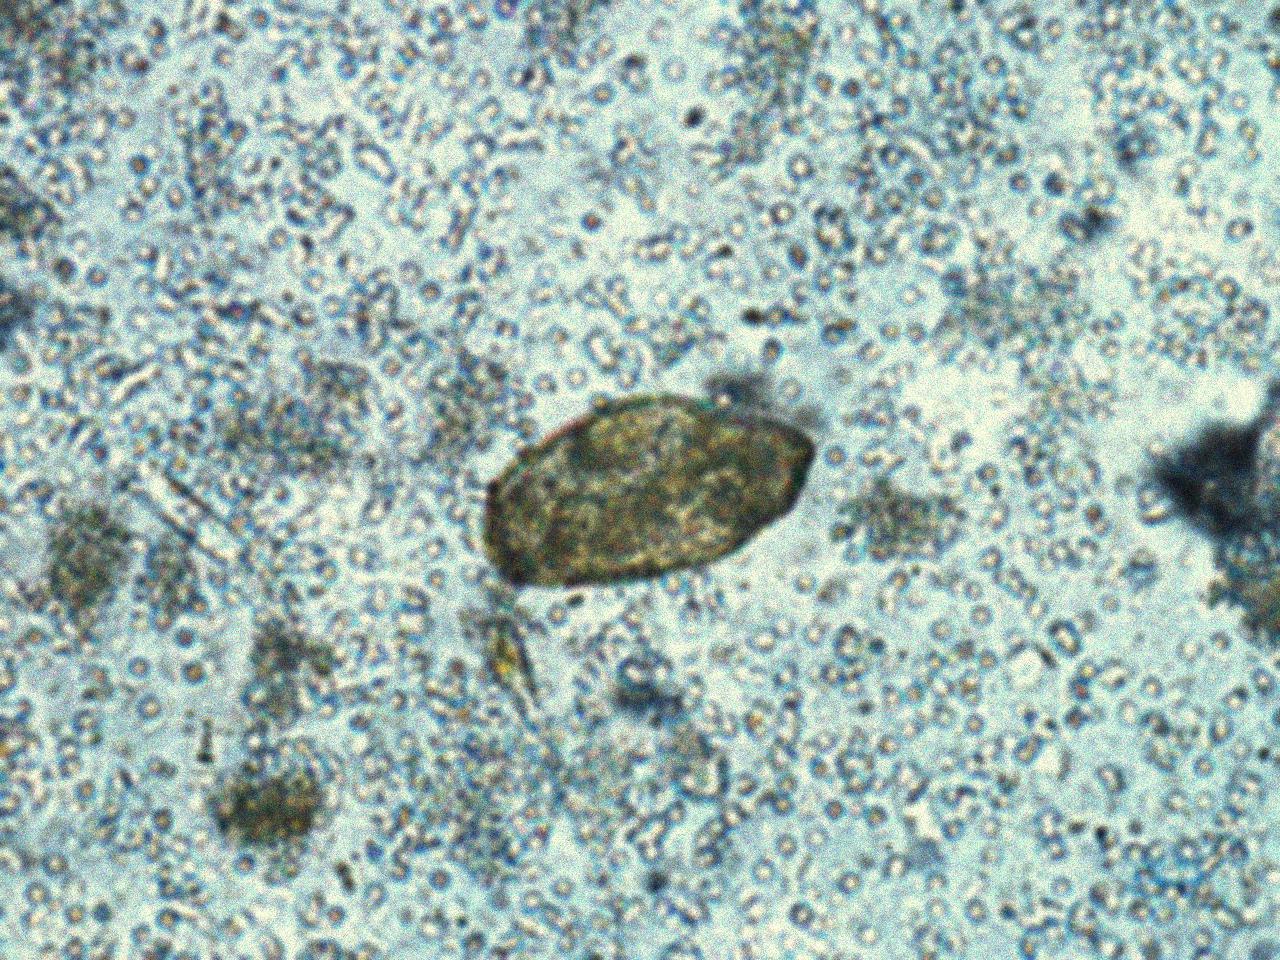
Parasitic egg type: Paragonimus spp